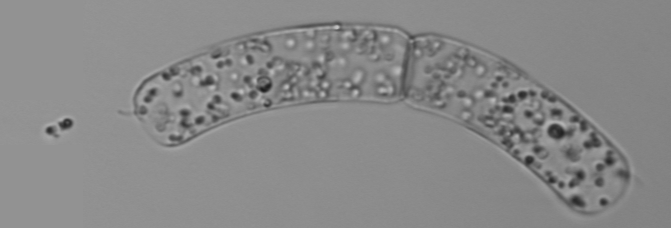
Label: Guinardia_striata